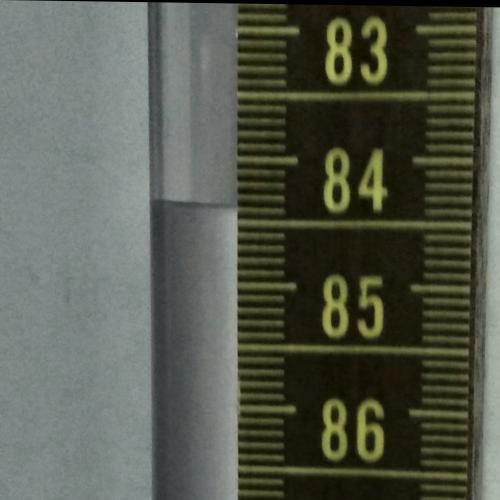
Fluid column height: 84.4 cm